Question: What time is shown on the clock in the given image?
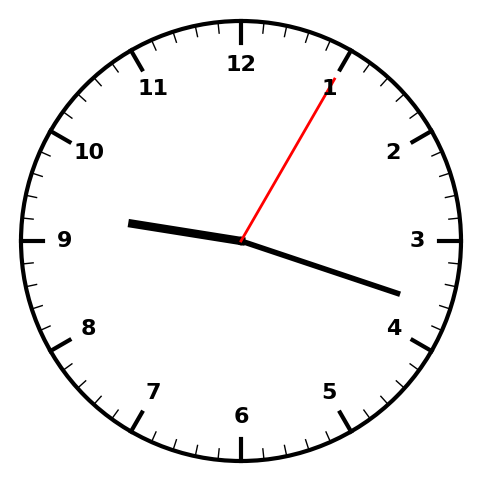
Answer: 09:18:05